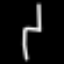
Label: chair